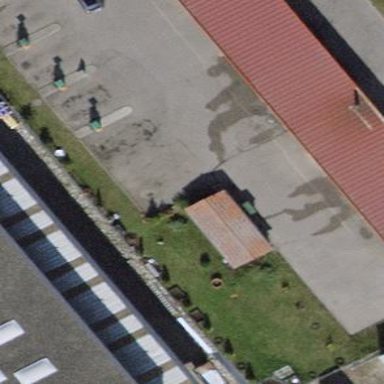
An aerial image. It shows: Car wash facility.